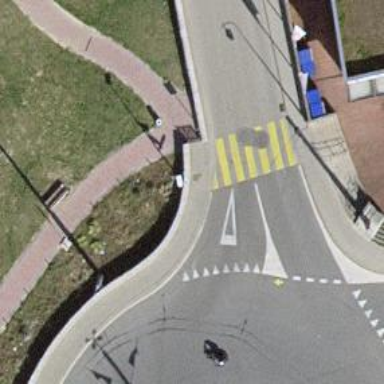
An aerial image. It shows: Marked crossing on the road.